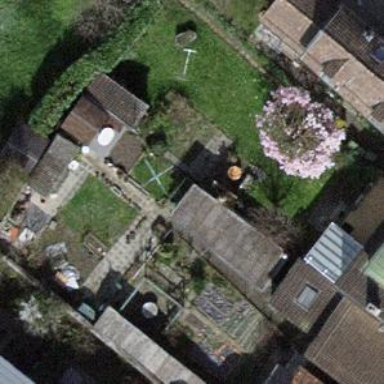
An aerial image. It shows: Garden enclosed by fence.